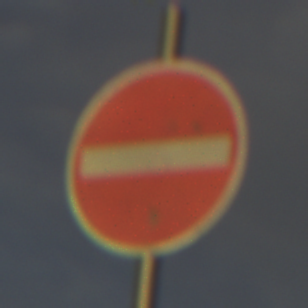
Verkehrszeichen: VerbotDerEinfahrt
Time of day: SunriseSunset
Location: Outdoor (Nature)
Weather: PartlyCloudy
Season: Summer
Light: Natural